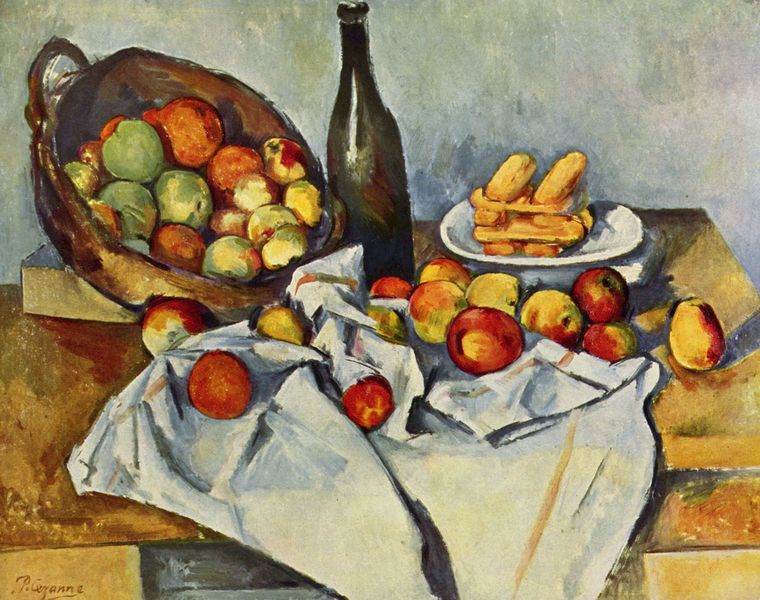
Titel: Stilleben mit Flasche und Apfelkorb
Künstler: Paul Cézanne
Standort: Chicago (Illinois)
Institution: The Art Institute of Chicago
Schlagwörter: blau, gemälde, schatten, weiß, cezanne, gelb, grün, impressionismus, ocker, braun, glas, grau, hell, hintergrund, holz, licht, orange, schwarz, tisch, obst, rot, tuch, beige, malerei, flasche, wand, falten, schale, stehen, teller, signatur, tischdecke, tischtuch, öl, spiegelung, realismus, stoff, decke, frucht, früchte, henkel, stilleben, stillleben, hellblau, apfel, äpfel, liegen, ernte, hellbraun, farbe, herbst, signiert, ölgemälde, unruhe, essen, wein, falte, monet, faltig, tusch, korb, brot, stil, faltenwurf, platte, birne, birnen, buch, porzellan, paul, drapiert, kuchen, kreise, tischplatte, gebäck, hellgrau, paul cezanne, pfirsich, reif, lichtreflex, freundlich, aprikose, käse, pfirsiche, pflaume, korken, obstkorb, weinflasche, zitronen, natura morta, unordnung, backwaren, brötchen, lebensmittel, pfirsisch, rotkäppchen, einfache leute, erntezeit, golz, gekippt, cesanne, keks, klotz, tischrand, inszeniert, biskuit, weisser, hingestellt, grosse, lichtgrau, aufgeschichtet, bisquit, aufgebaut, biskuits, cidre, frankrch, geknüllt, grüne äpfel, kleine äpfel, löffelbiskuits, madeleines, tsci, zerknüllt, gr+n, abrikose, plaum, pfläume, piezanne, stillleben obst, eclairs, leben auf dem land